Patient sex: M
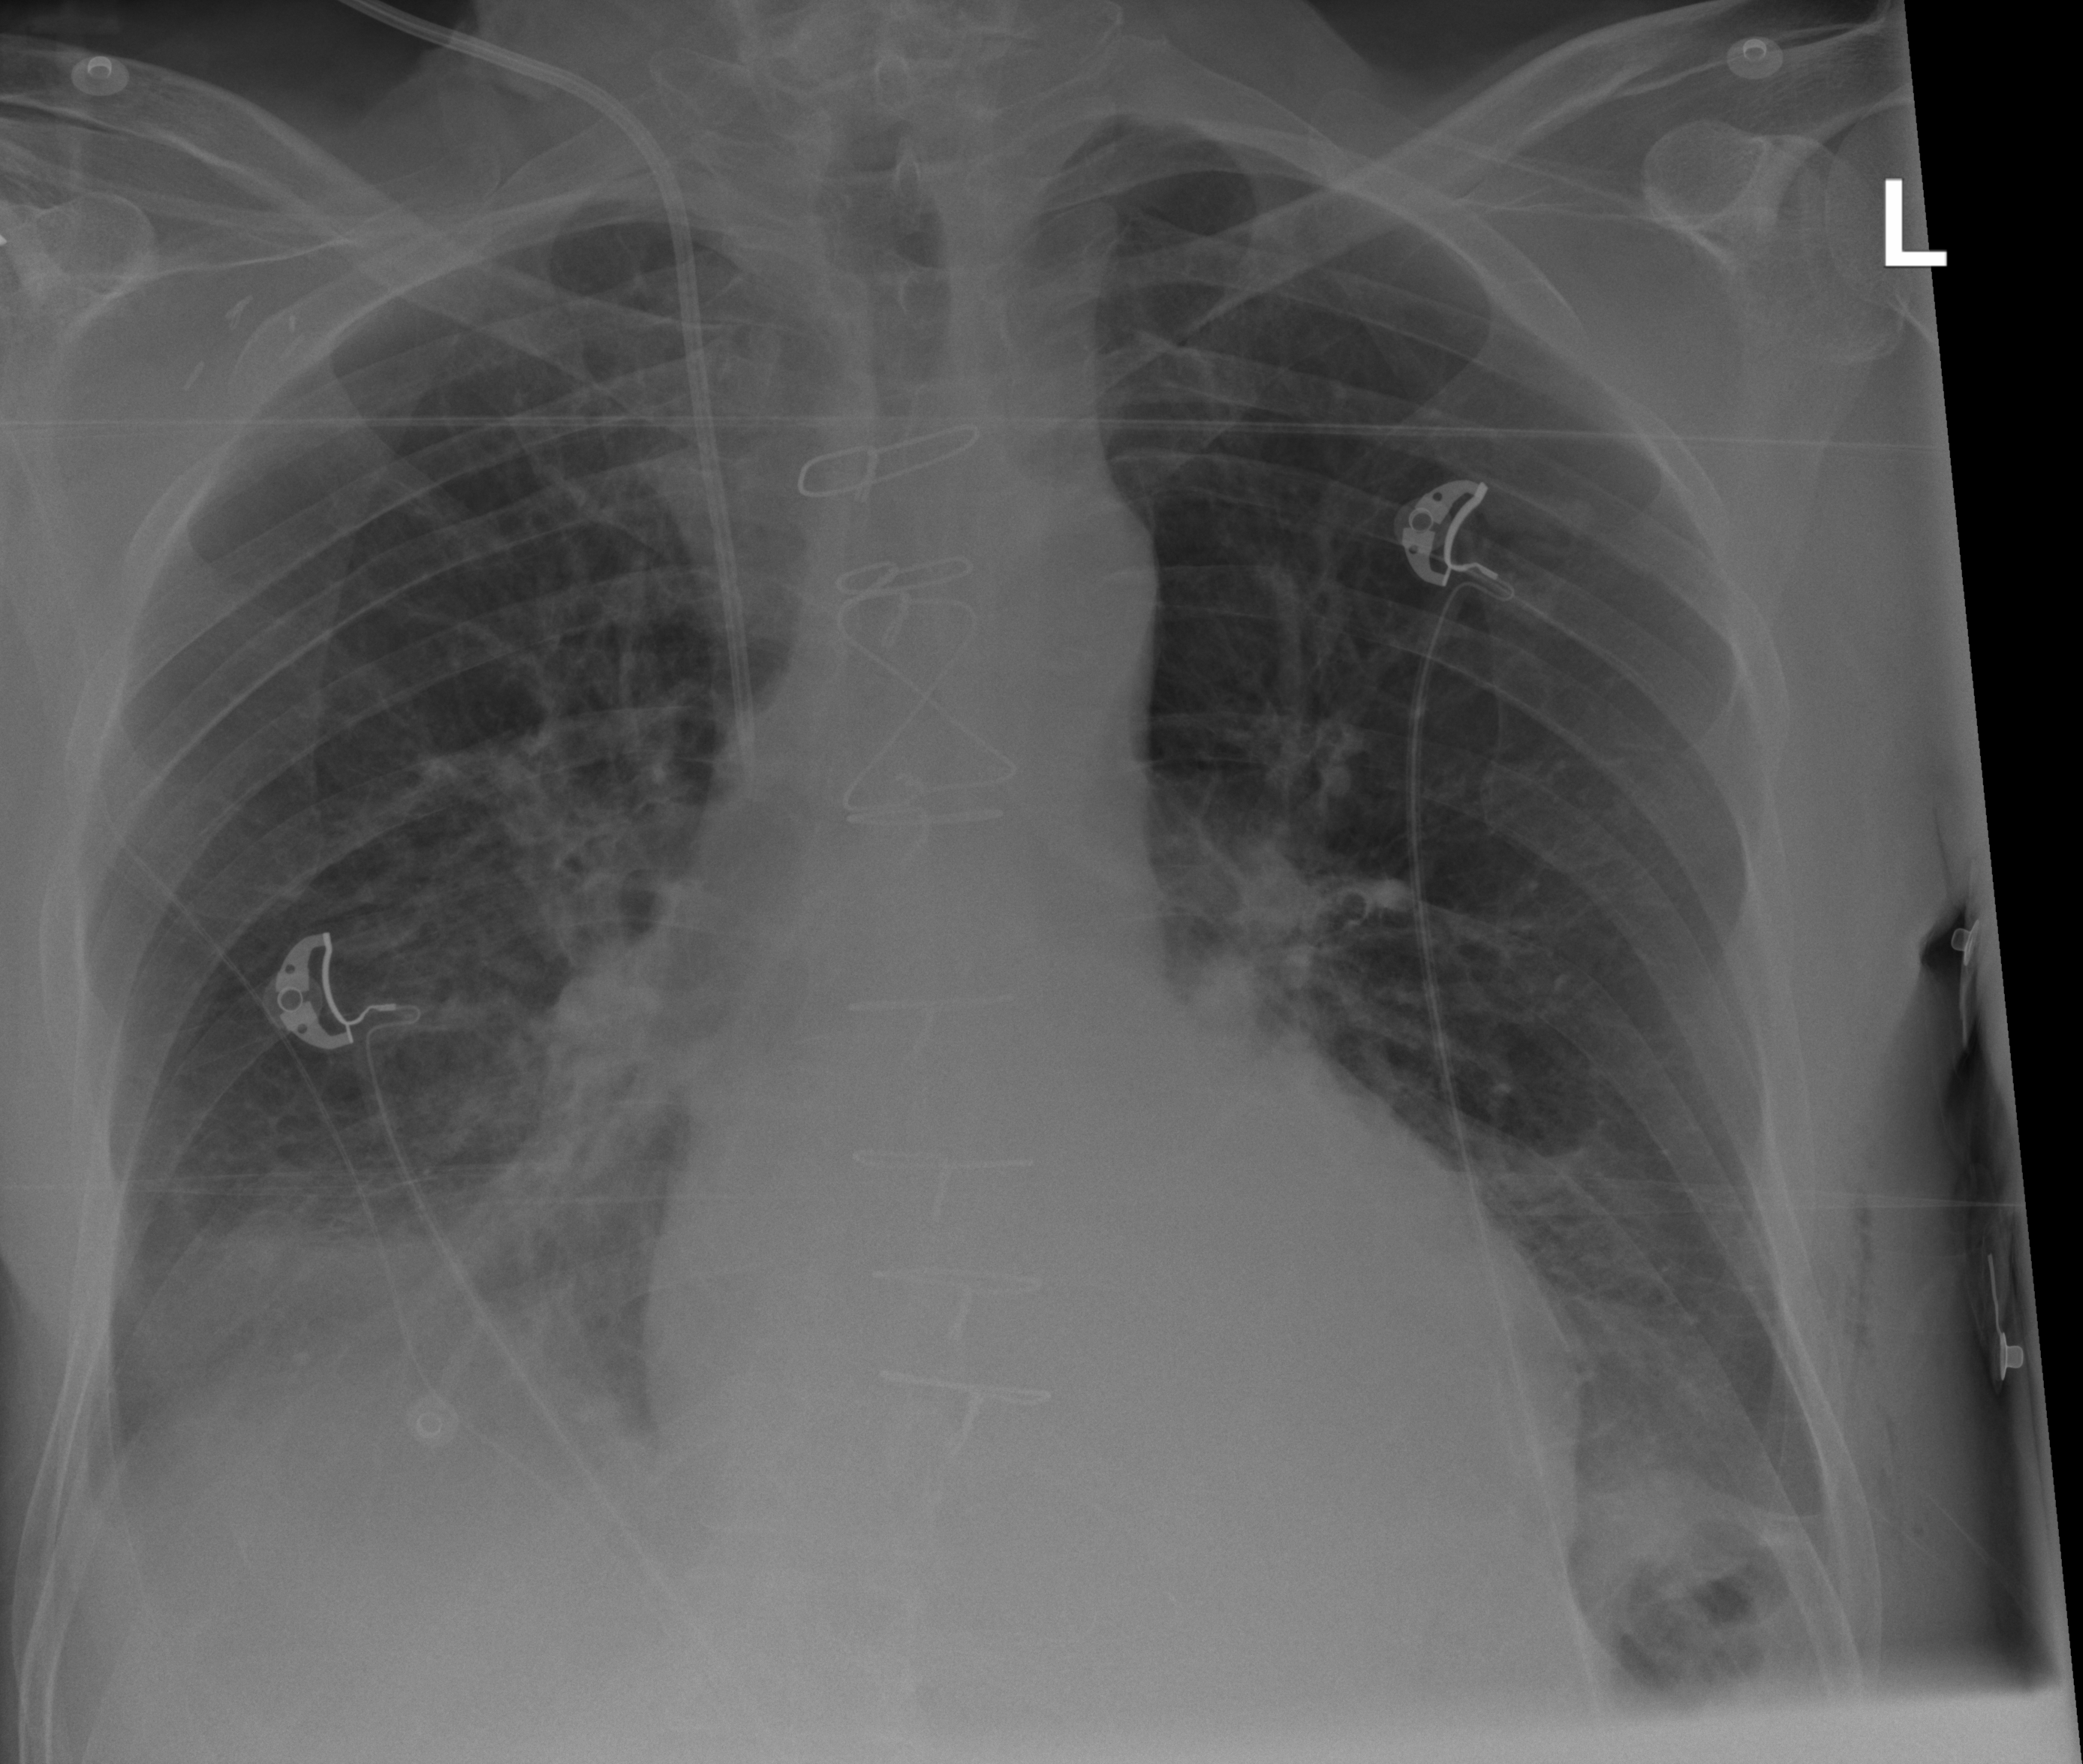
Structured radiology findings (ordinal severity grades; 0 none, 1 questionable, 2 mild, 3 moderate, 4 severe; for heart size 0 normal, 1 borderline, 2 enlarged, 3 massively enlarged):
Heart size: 0
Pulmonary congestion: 0
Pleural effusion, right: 2
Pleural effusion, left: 2
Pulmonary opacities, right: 0
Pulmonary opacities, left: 0
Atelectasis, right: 3
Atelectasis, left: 2